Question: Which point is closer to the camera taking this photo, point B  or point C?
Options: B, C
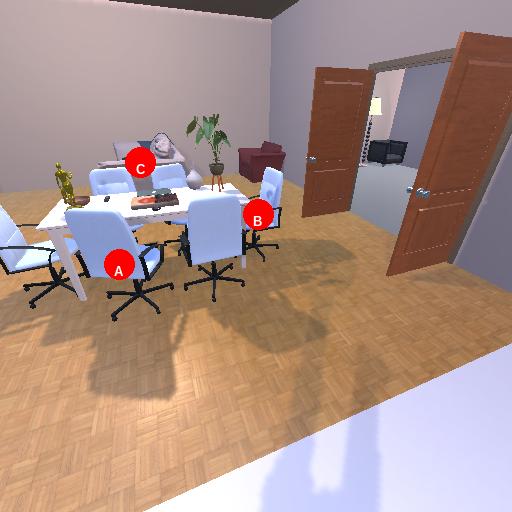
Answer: B